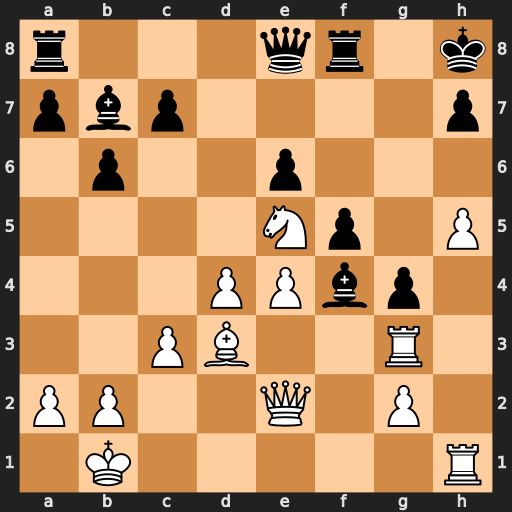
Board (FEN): r3qr1k/pbp4p/1p2p3/4Np1P/3PPbp1/2PB2R1/PP2Q1P1/1K5R
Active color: w
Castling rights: -
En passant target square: -
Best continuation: Ng6+ hxg6 hxg6+